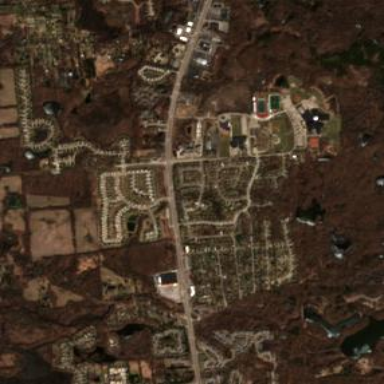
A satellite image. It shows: Residential area within neighborhood.